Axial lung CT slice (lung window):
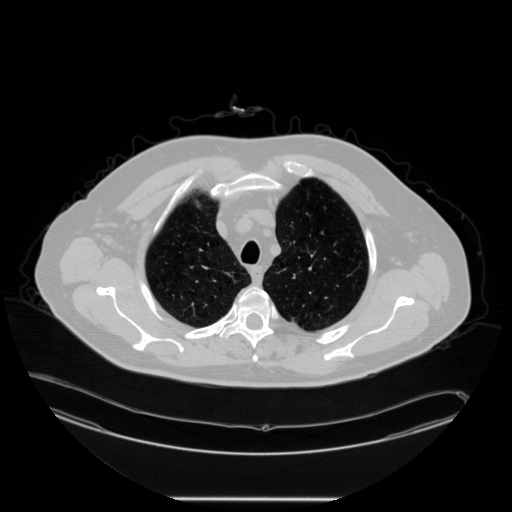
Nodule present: no